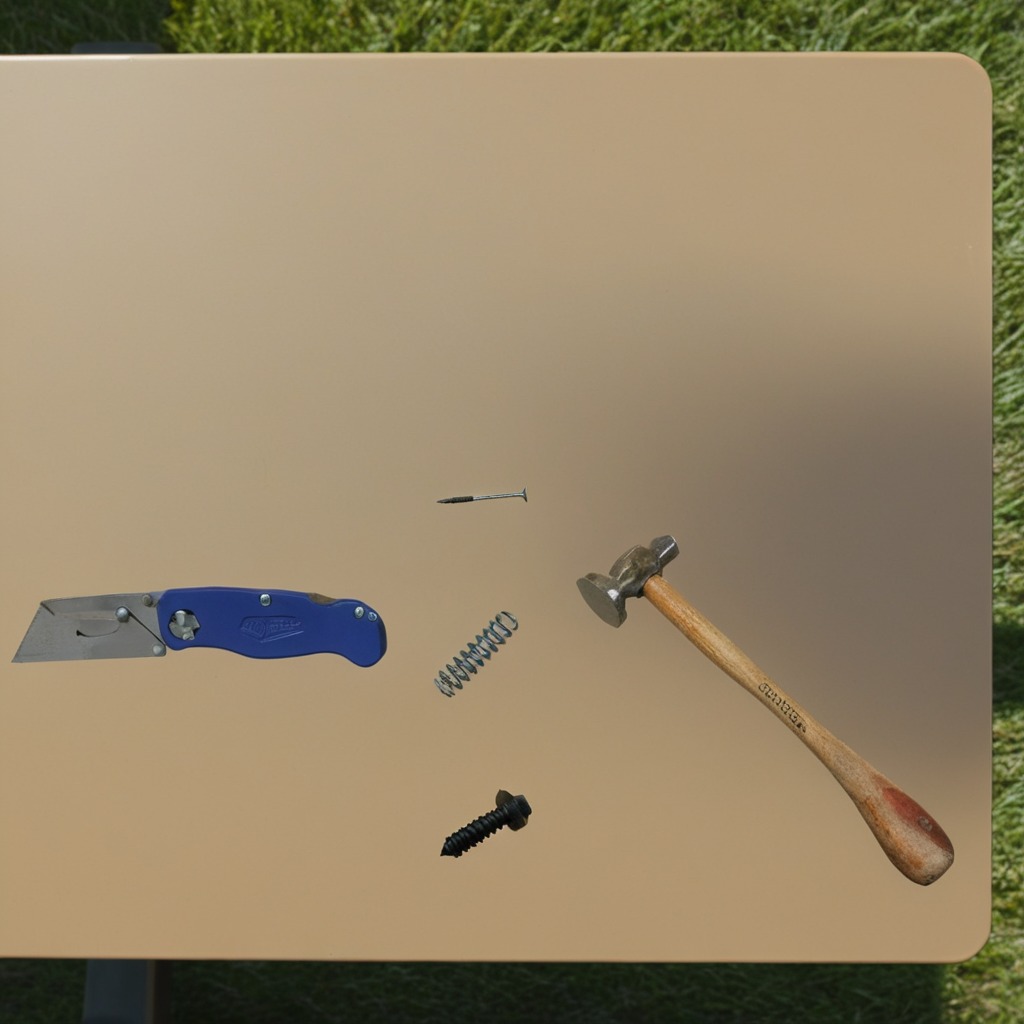
A utility knife, a metal machine screw, an iron nail, a hammer, and a coiled metal spring are lying on the textured surface of the utility table.